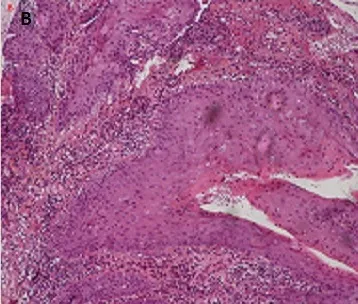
Minimal cytological atypia and pushing margins without a frank infiltration (H&E, high magnification).
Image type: pathology (h&e)